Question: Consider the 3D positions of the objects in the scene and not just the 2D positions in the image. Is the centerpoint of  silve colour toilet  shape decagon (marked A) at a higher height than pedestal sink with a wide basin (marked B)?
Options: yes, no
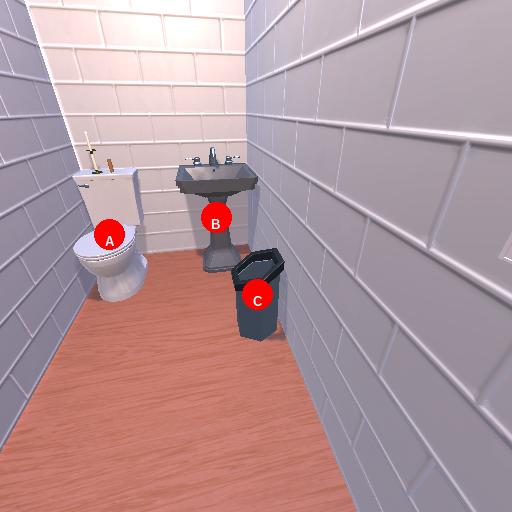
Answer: yes